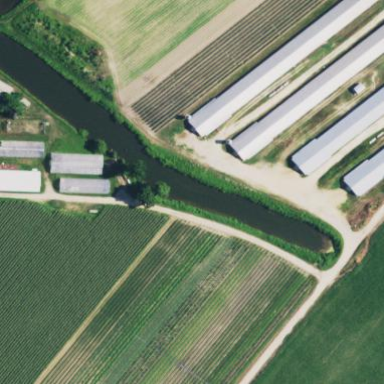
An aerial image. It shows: Farm auxiliary building.